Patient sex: M
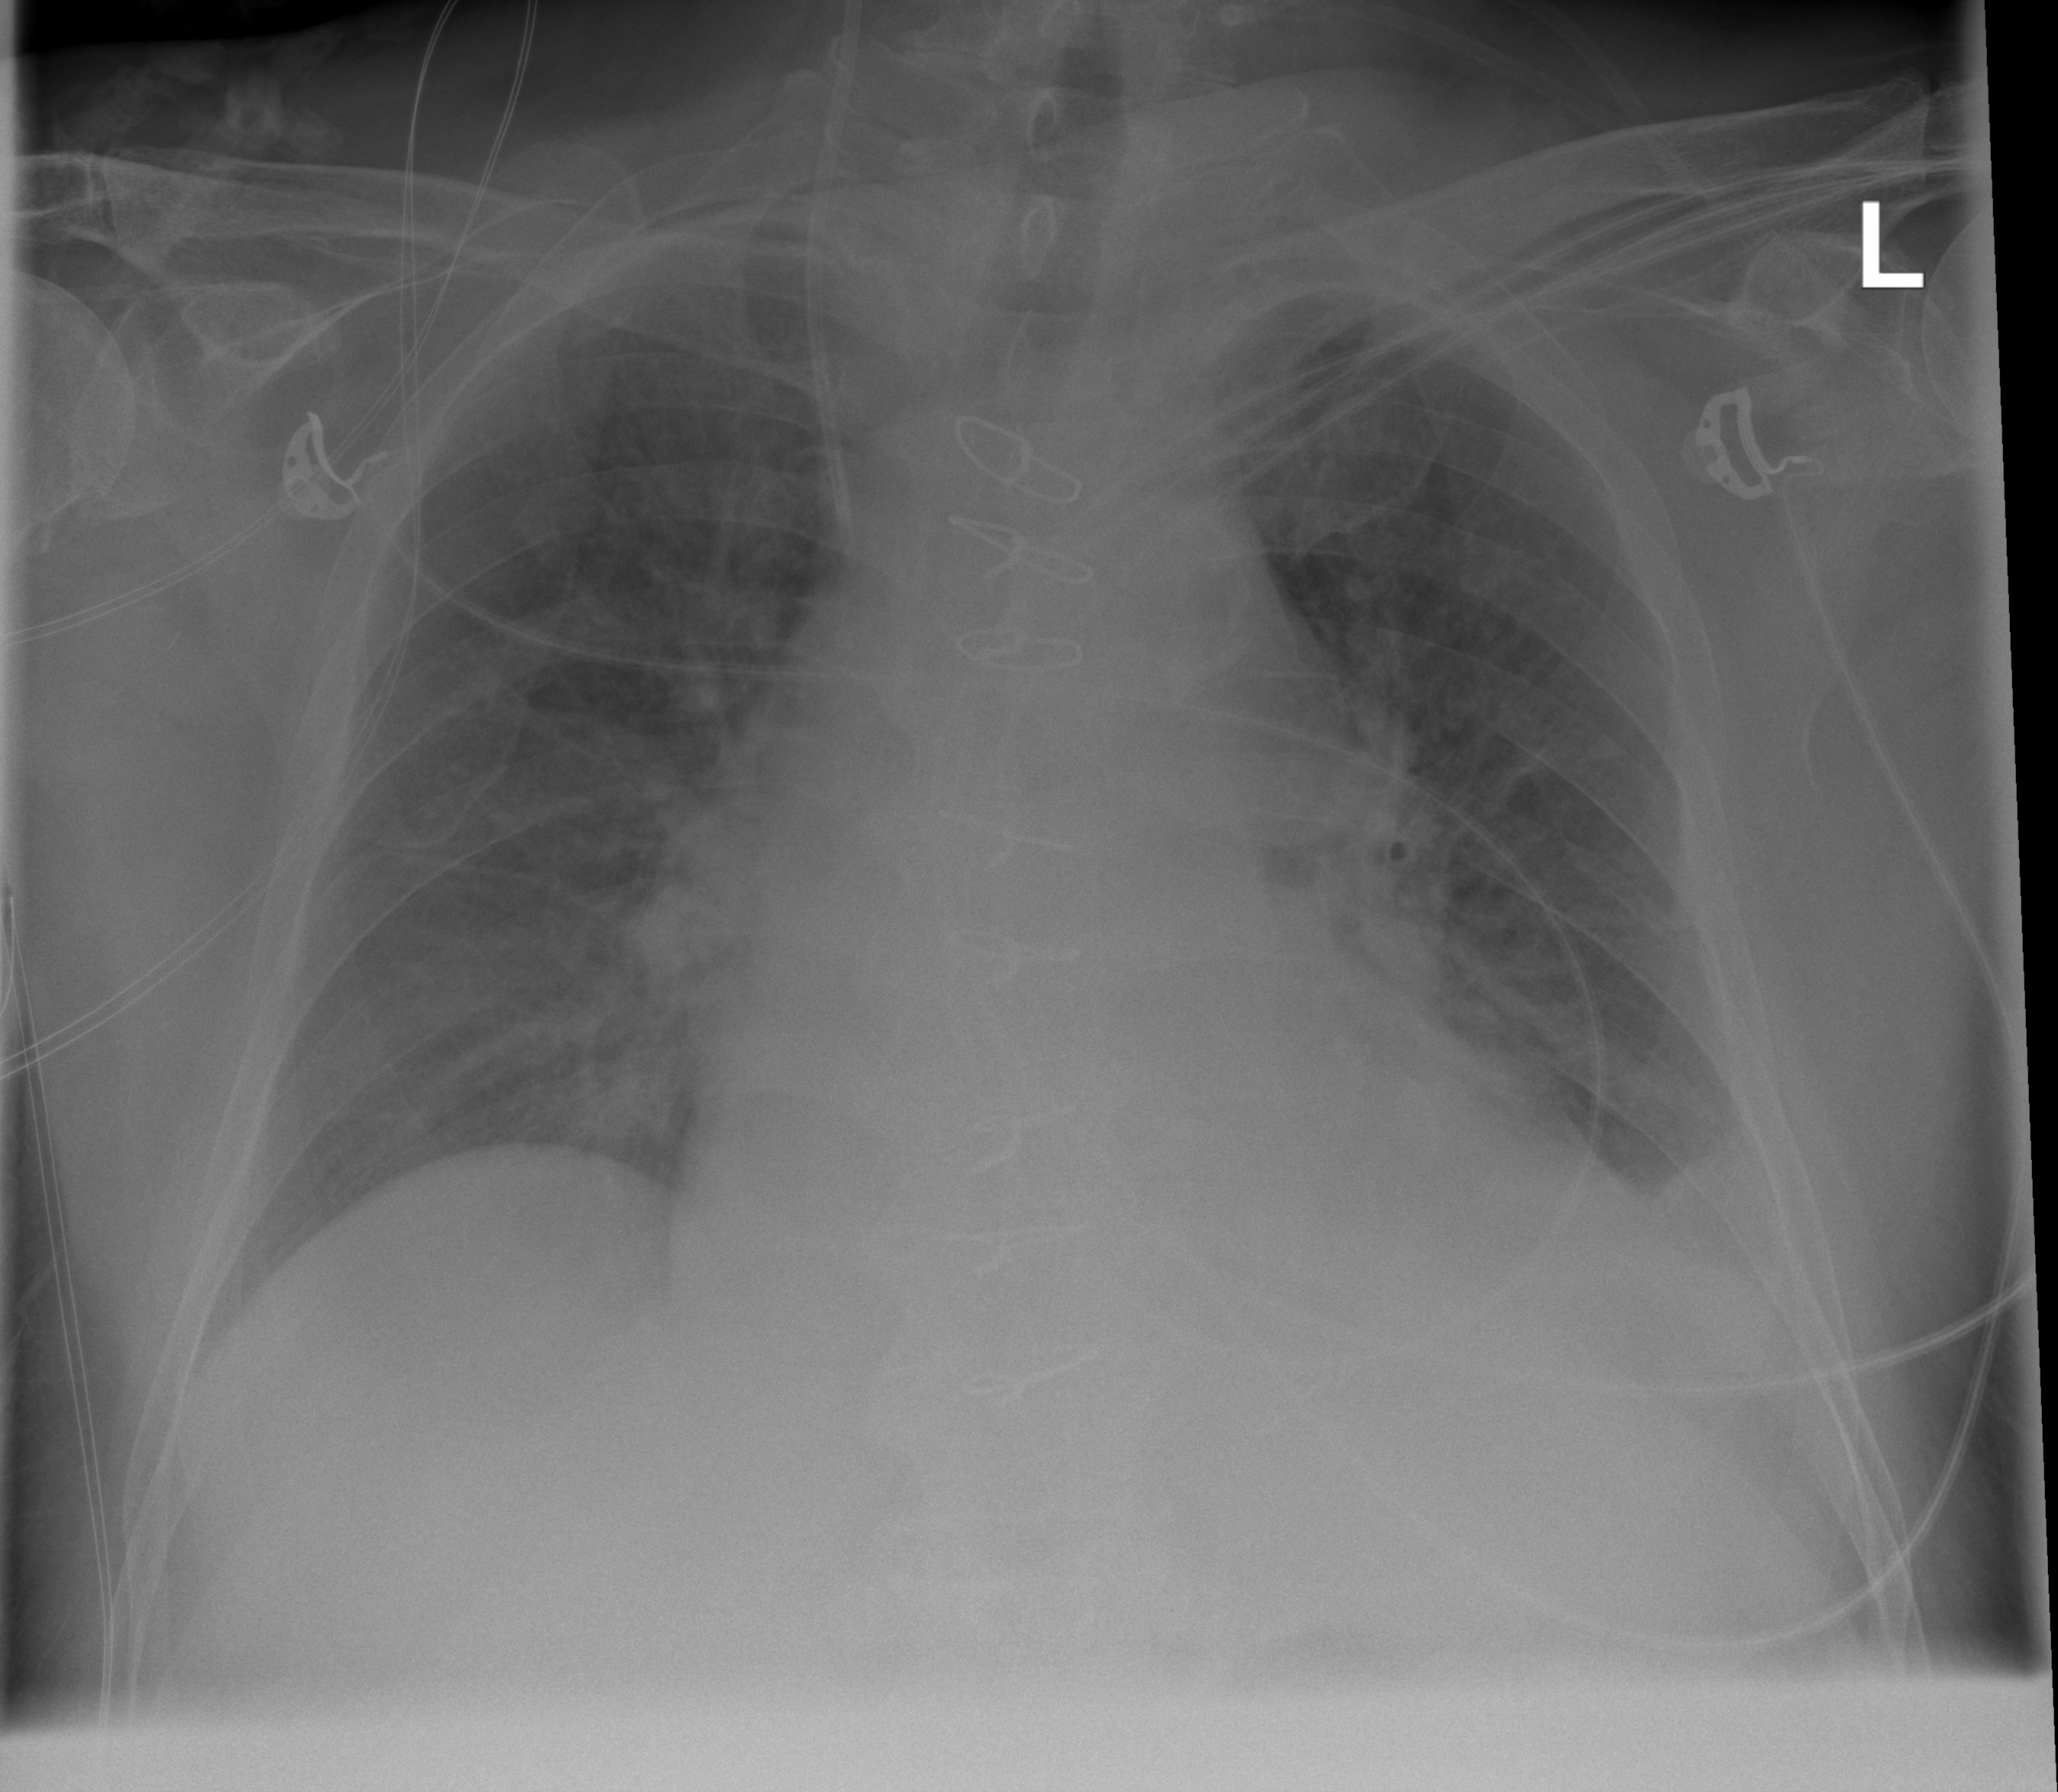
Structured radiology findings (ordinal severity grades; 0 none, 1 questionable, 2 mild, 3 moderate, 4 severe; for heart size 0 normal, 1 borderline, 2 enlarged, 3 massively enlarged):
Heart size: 2
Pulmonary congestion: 2
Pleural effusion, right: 0
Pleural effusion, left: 2
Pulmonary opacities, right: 2
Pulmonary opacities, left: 2
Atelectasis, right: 2
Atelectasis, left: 2